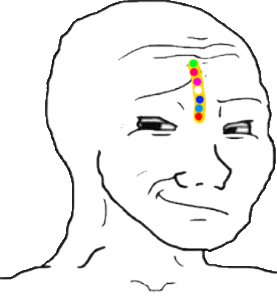
Label: 5_Smugjak